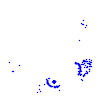
Particle: kaon